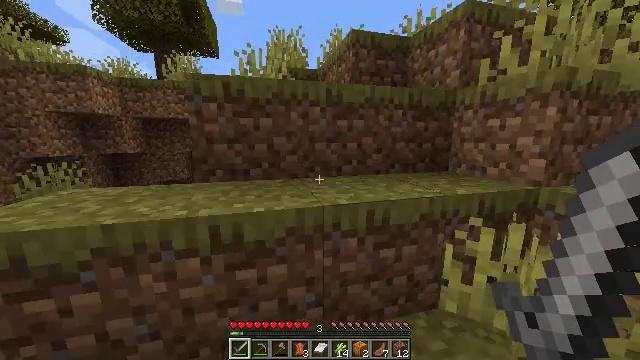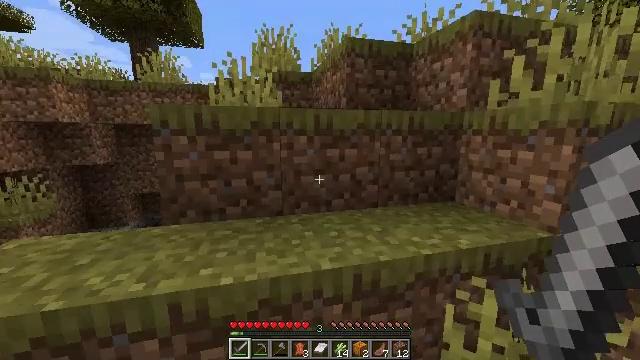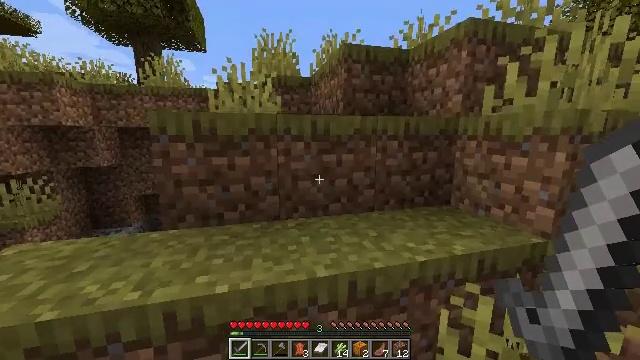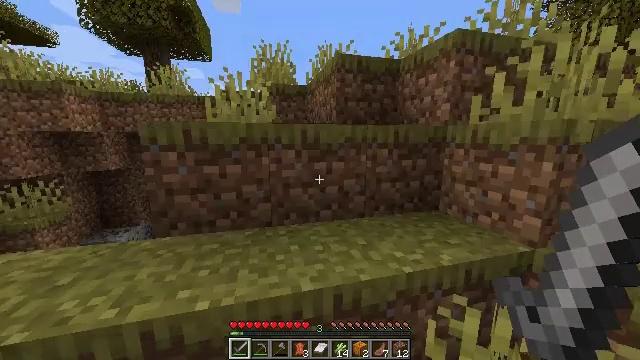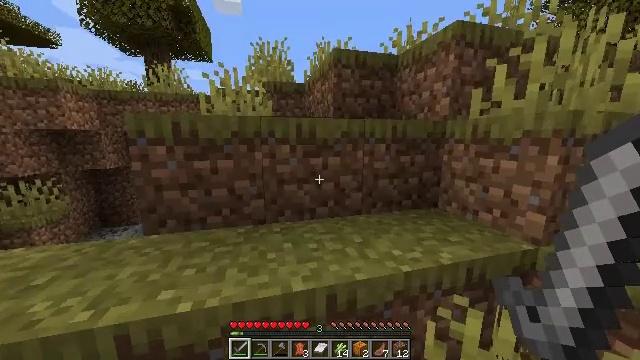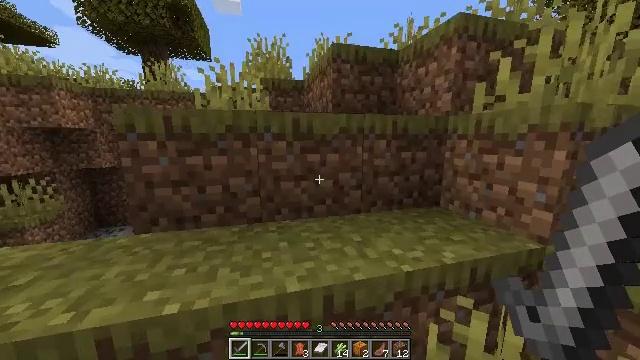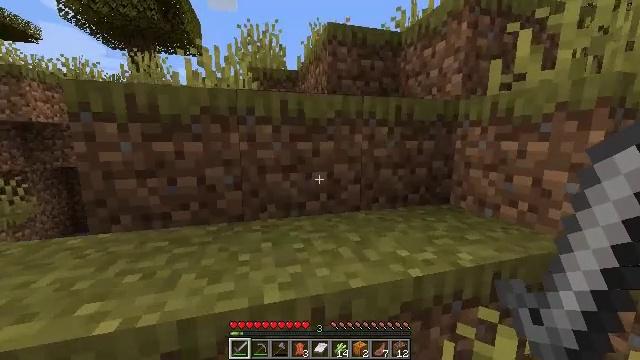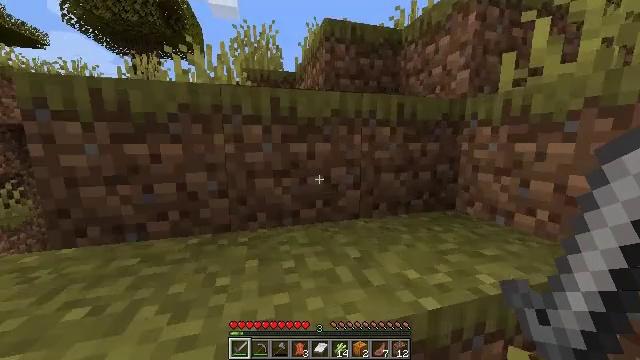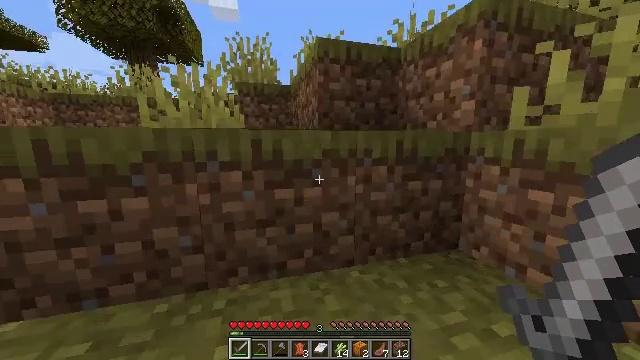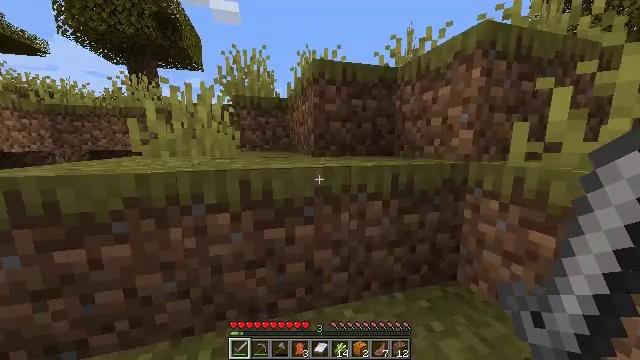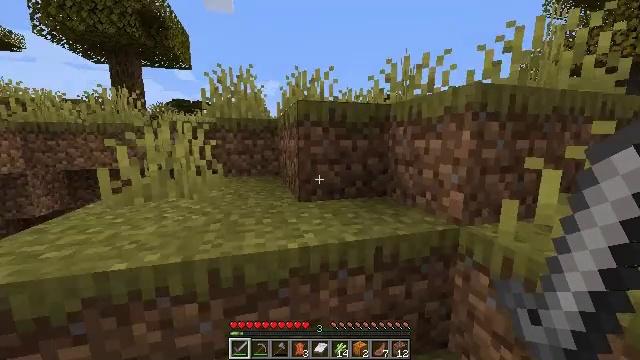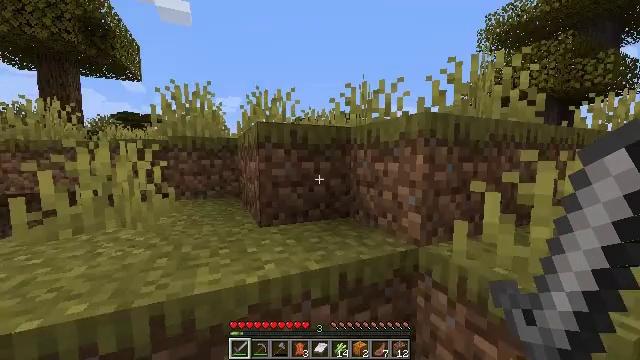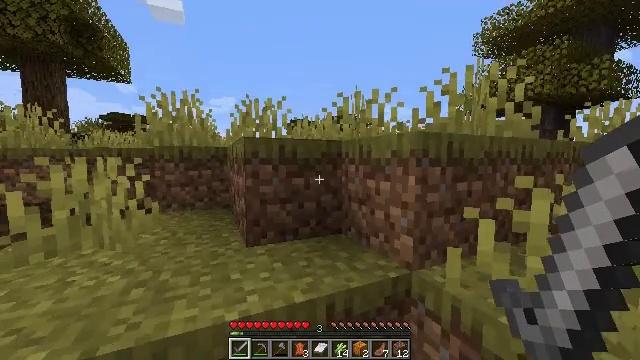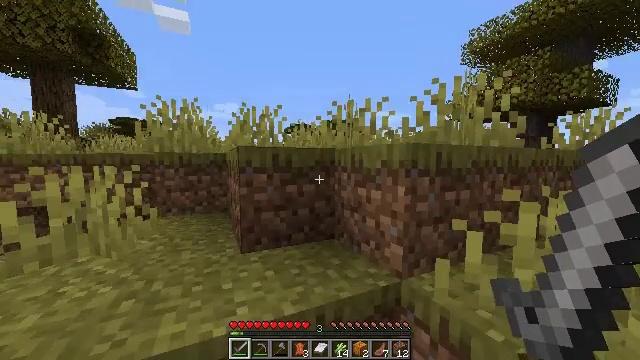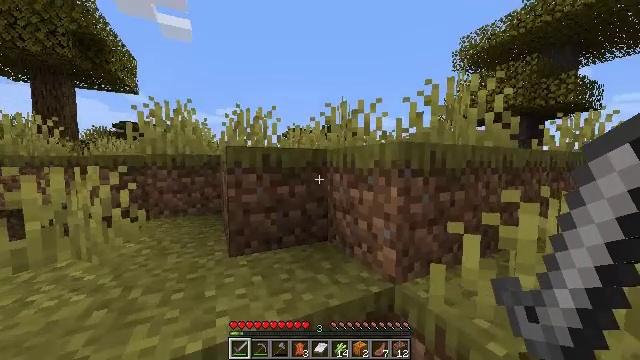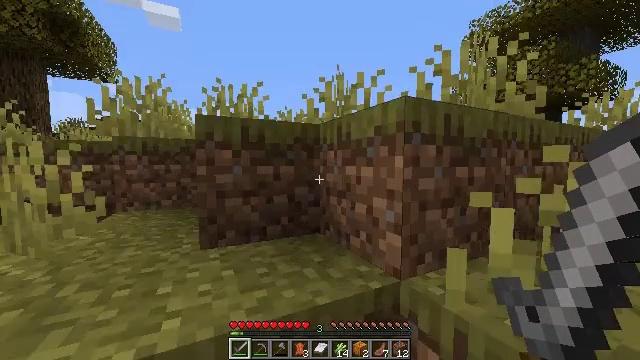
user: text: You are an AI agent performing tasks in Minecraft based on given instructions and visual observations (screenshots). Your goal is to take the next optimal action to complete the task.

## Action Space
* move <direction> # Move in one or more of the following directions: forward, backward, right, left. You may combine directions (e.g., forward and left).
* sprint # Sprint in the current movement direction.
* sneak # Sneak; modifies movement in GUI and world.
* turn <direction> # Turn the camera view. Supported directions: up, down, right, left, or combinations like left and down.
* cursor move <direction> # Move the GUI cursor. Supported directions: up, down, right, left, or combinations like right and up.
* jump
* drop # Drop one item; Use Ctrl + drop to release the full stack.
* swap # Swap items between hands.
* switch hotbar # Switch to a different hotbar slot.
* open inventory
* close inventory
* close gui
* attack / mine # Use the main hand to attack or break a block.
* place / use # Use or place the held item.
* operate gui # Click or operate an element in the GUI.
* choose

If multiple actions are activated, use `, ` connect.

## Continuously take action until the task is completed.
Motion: motion action
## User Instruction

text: Gather grass block for landscaping.
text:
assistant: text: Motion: move forward, sprint, jump
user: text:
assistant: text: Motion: move forward, sprint, jump
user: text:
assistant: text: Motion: move forward, sprint, jump
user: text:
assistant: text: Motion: move forward, sprint, jump
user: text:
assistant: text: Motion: move forward, sprint, jump
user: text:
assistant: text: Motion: move forward, sprint, jump
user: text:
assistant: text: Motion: move forward, sprint, jump
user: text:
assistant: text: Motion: move forward, sprint, jump
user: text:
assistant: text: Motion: move forward, sprint, jump
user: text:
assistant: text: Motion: move forward, sprint, jump
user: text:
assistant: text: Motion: move forward, sprint, turn right and up, jump
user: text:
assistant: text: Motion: move forward, sprint, jump
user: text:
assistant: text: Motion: move forward, sprint, jump
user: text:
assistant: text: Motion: move forward, sprint, jump
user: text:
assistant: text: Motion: move forward, sprint, jump
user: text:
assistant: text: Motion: move forward, sprint, jump
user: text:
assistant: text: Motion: move forward, sprint, jump
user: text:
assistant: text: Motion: move forward, sprint, jump
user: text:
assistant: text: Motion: move forward, sprint, jump
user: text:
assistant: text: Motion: move forward, sprint, jump
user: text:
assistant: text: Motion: move forward, sprint, jump
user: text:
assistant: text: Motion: move forward, sprint, jump
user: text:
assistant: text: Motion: move forward, sprint, jump
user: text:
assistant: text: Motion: move forward, sprint, jump
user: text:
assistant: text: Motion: move forward, sprint, jump
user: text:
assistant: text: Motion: move forward, sprint, jump
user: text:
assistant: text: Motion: move forward, sprint, jump
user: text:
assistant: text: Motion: move forward, sprint, jump
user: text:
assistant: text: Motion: move forward, sprint, jump
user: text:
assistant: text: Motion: move forward, sprint, jump